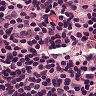
Metastatic tissue present: no